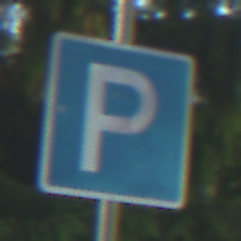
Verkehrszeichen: Parken
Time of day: SunriseSunset
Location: Outdoor (Suburban)
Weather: PartlyCloudy
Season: NotSpecified
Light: Natural